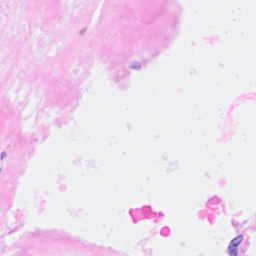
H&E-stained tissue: Breast